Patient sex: F
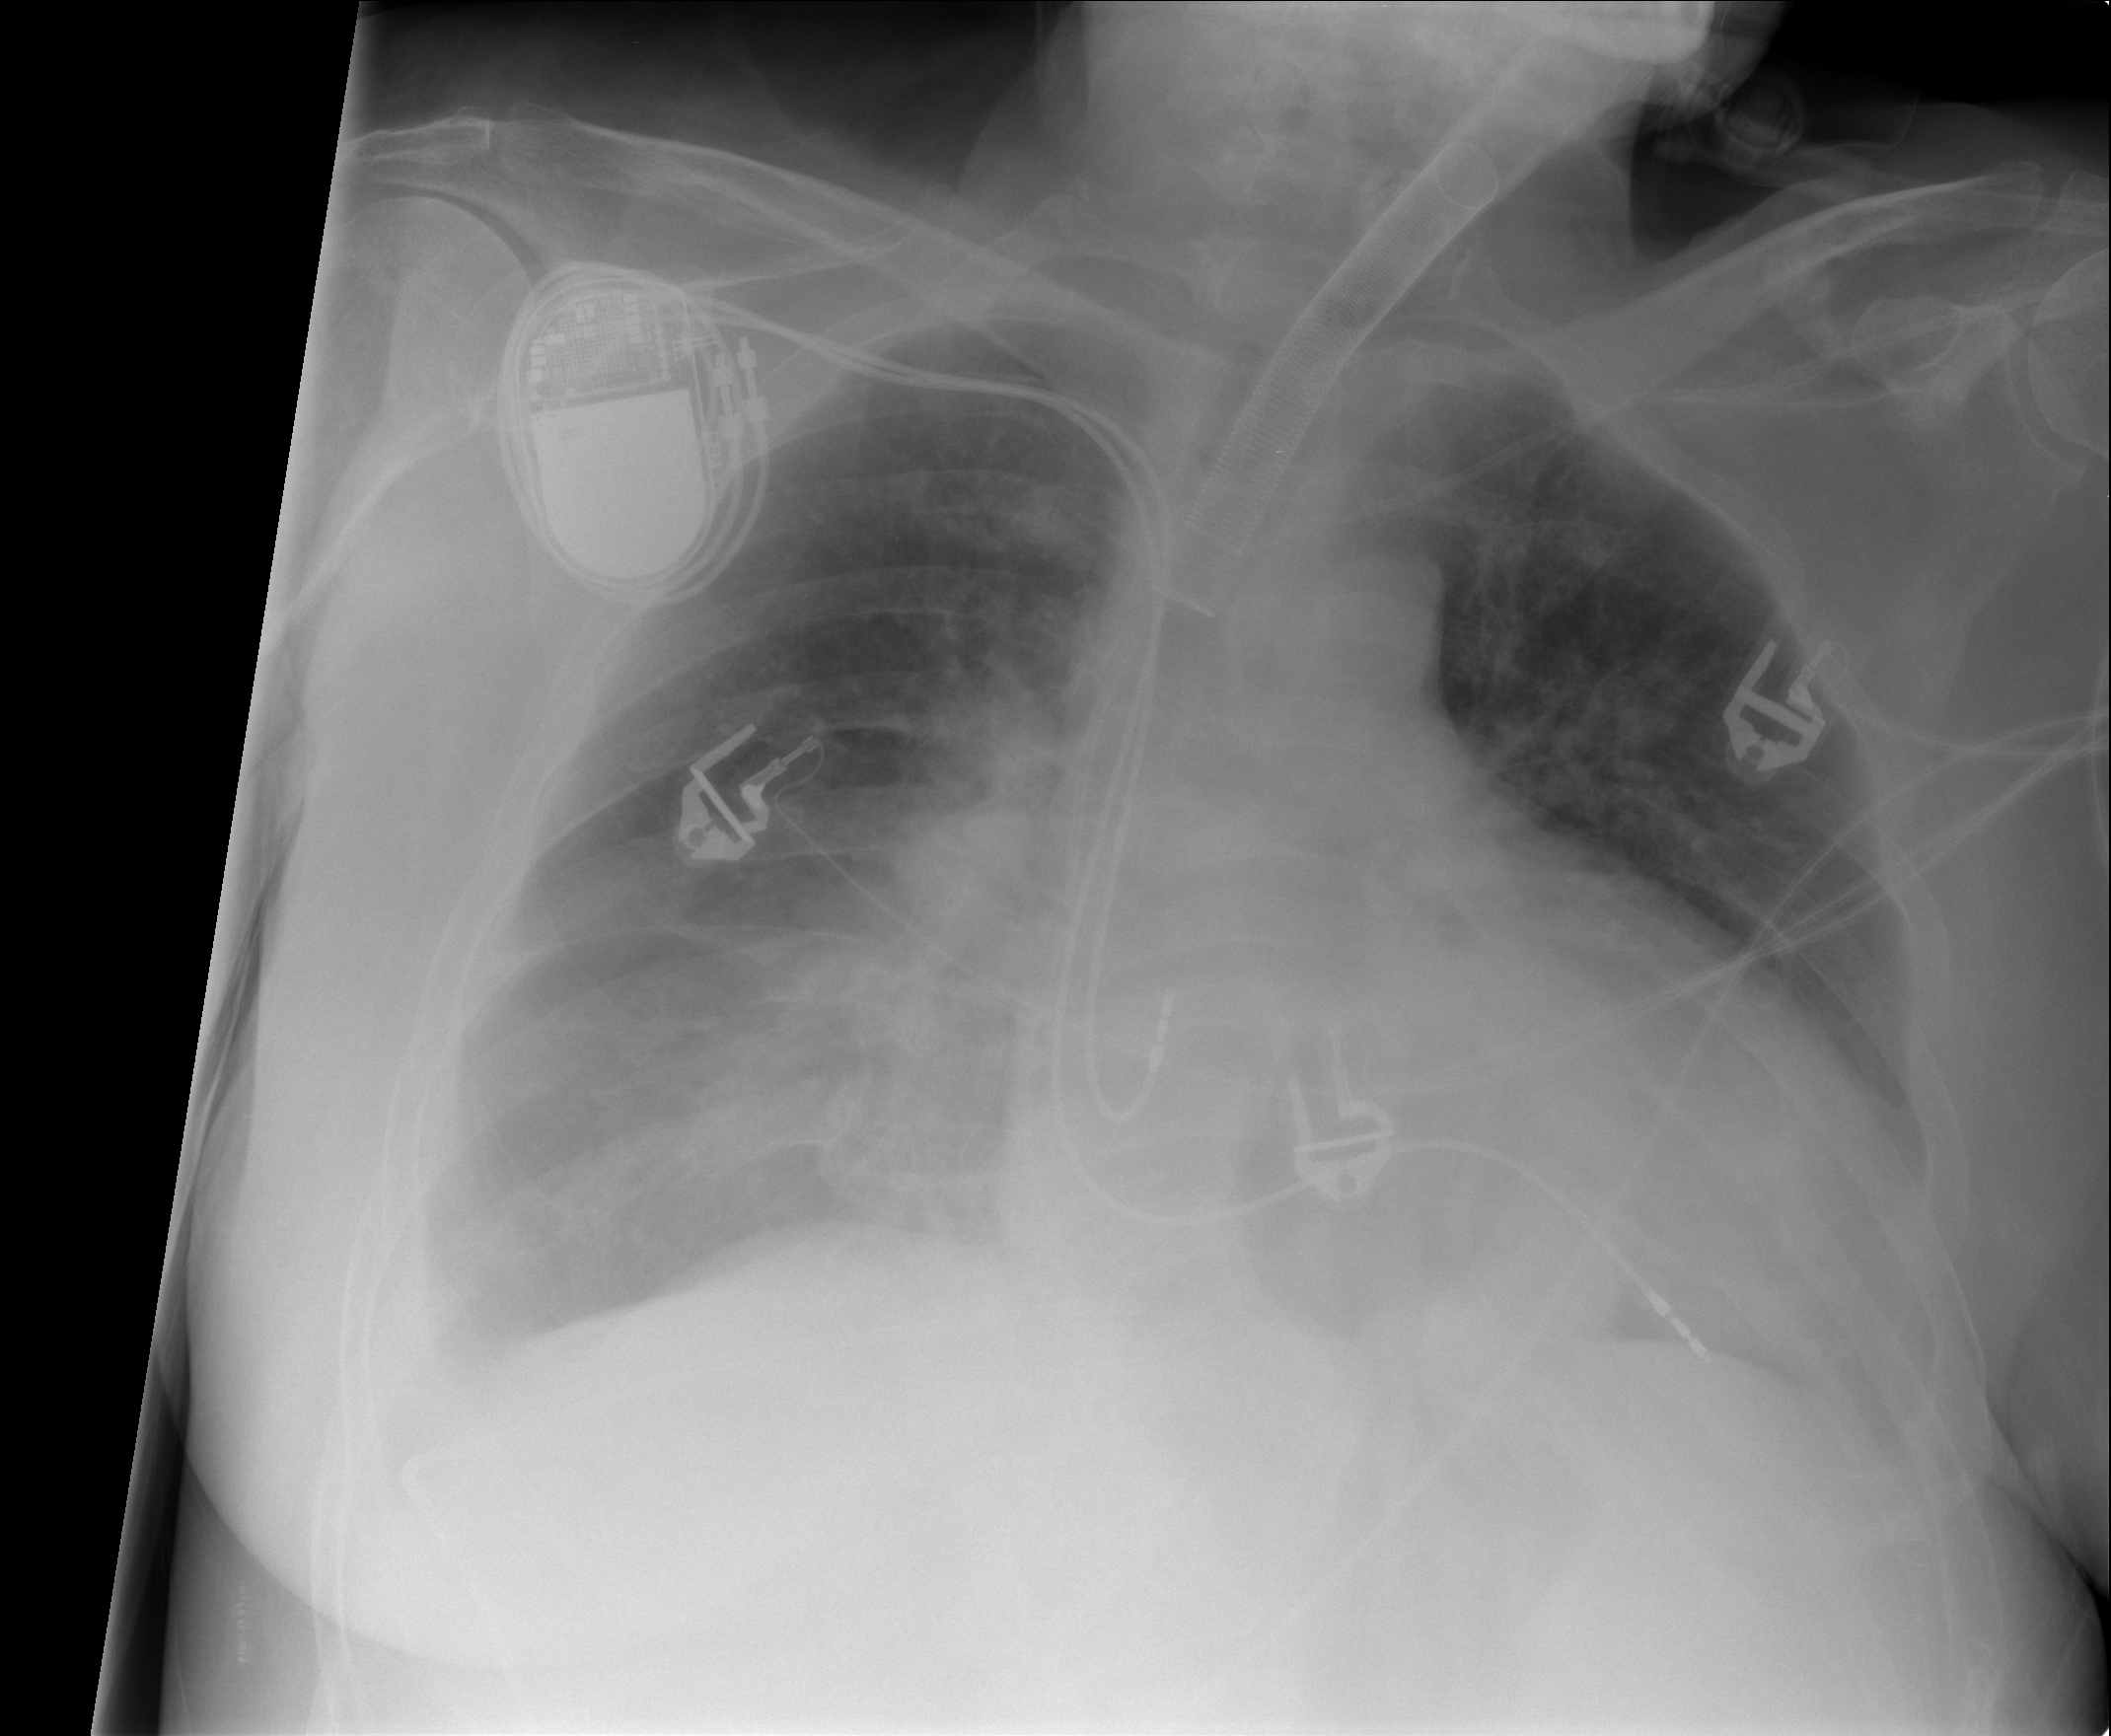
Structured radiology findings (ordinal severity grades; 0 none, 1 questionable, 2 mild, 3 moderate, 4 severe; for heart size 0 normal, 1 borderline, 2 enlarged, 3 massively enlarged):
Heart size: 2
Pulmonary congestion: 2
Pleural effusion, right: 3
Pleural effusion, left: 2
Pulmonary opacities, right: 0
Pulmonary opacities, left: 0
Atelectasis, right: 2
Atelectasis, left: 2